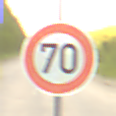
Verkehrszeichen: Geschwindigkeit70
Umgebung: Outdoor, RoadRail
Tageszeit: SunriseSunset
Wetter: Clear
Licht: Natural
Jahreszeit: NotSpecified
Kontrast: LowContrast